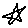
Label: star